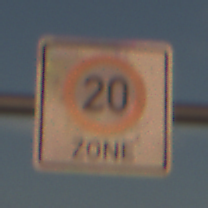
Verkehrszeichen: BeginnZone20
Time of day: SunriseSunset
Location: Outdoor (Nature)
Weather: PartlyCloudy
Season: NotSpecified
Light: Natural